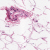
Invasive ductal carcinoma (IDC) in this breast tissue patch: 0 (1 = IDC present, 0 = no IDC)